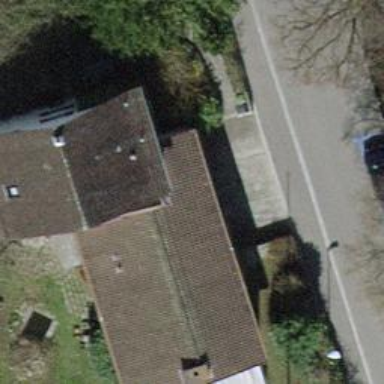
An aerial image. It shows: Building with tiled roof.